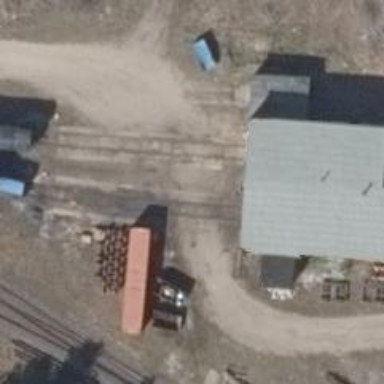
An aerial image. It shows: Signal on the railway located in the track.